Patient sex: M
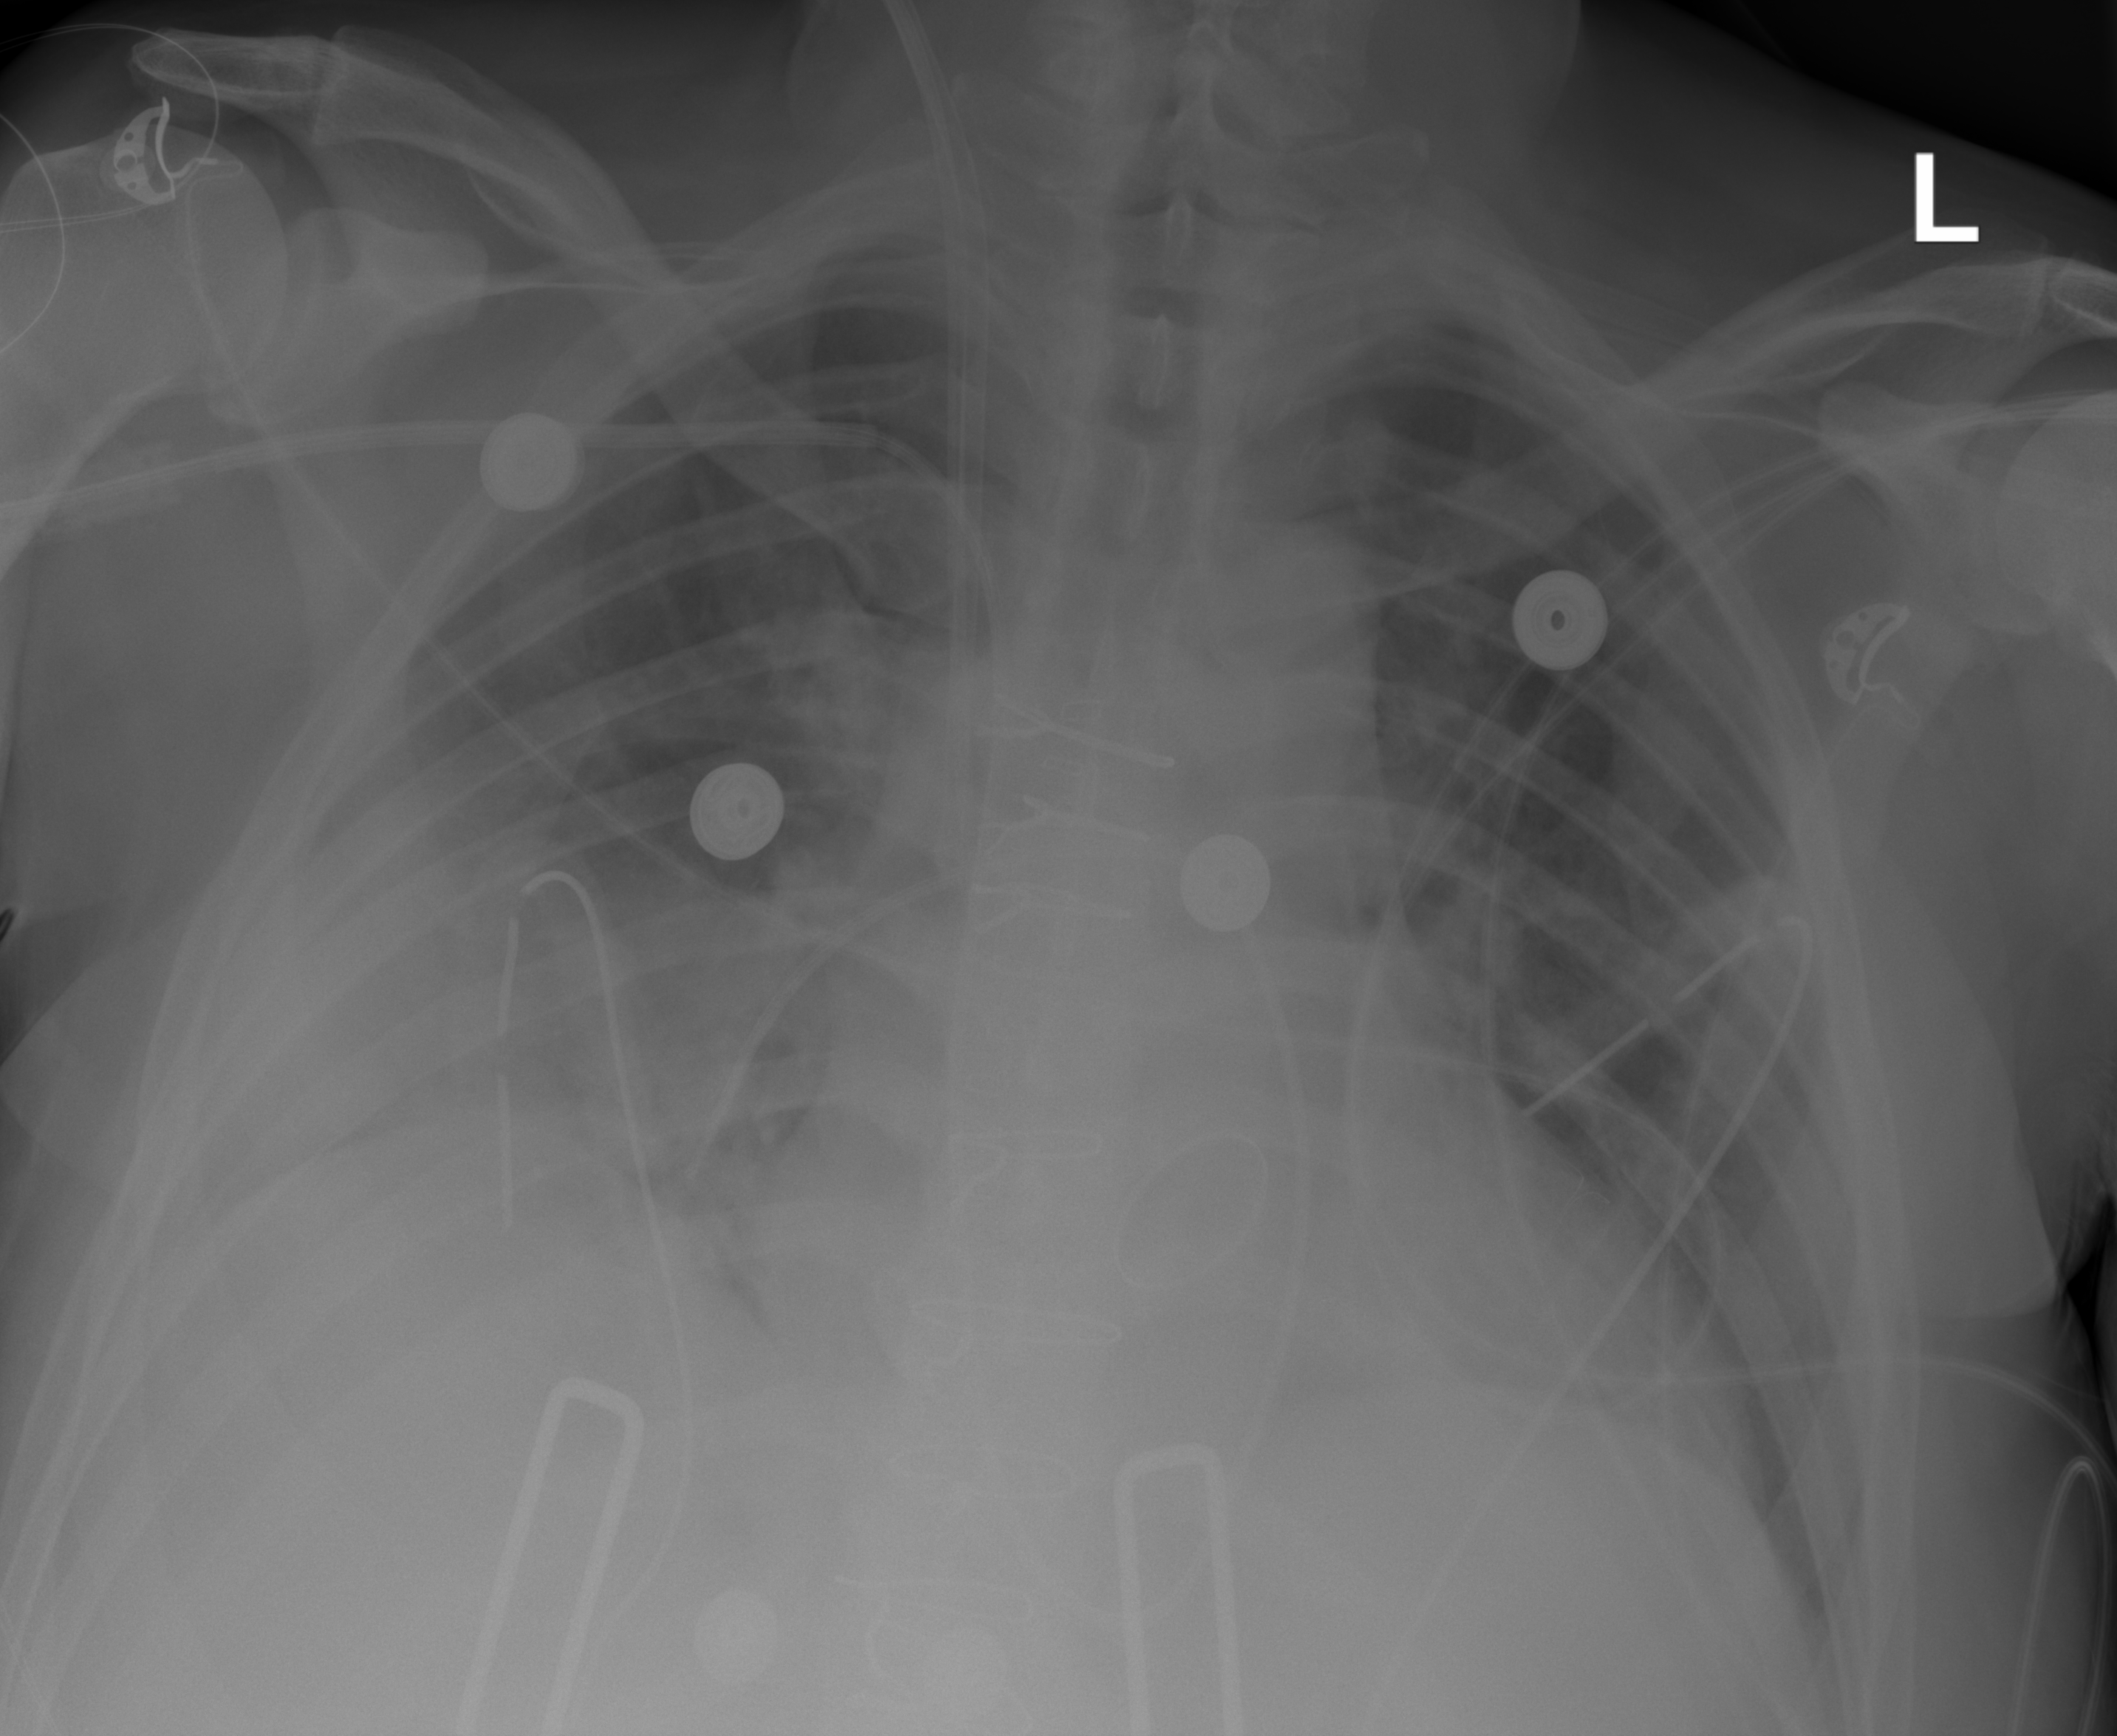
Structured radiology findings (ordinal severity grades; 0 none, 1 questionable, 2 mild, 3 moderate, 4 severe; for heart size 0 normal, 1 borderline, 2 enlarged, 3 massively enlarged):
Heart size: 2
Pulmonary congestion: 2
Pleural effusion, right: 2
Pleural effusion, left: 0
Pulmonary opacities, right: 2
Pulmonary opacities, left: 0
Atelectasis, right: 2
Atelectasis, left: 0